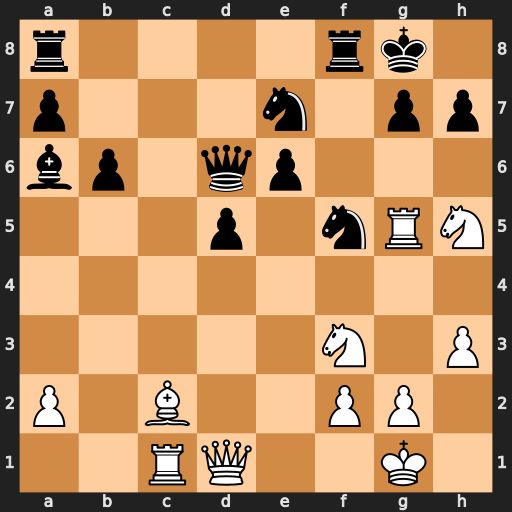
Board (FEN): r4rk1/p3n1pp/bp1qp3/3p1nRN/8/5N1P/P1B2PP1/2RQ2K1
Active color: w
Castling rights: -
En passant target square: -
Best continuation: Bxf5 Nxf5 g4